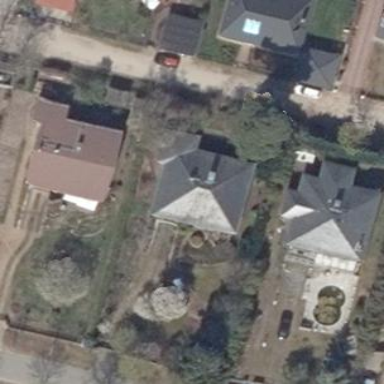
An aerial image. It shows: Building with hipped roof.